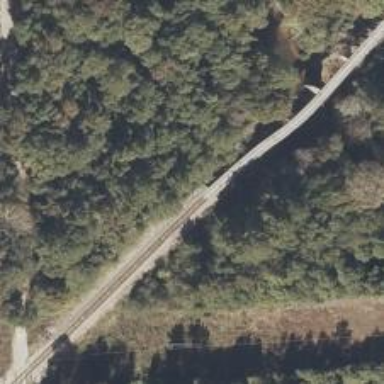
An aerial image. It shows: Railway spur bridge.